Interaction volume radius: 5 \u00c5
Interaction volume height: 40 \u00c5
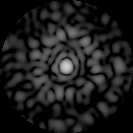
Disorder parameter: 0.7912